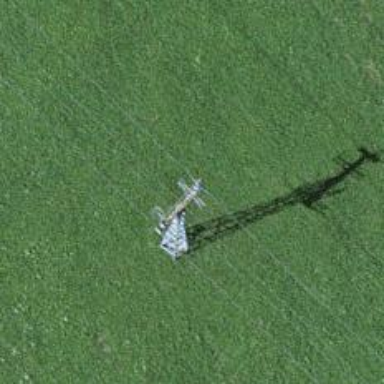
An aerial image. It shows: Pylon for aerialway.